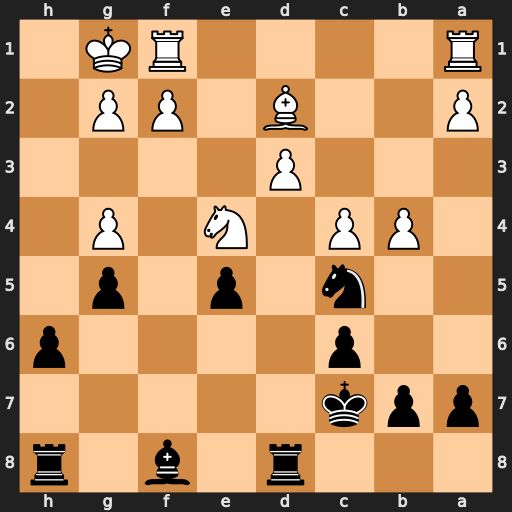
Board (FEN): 3r1b1r/ppk5/2p4p/2n1p1p1/1PP1N1P1/3P4/P2B1PP1/R4RK1
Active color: b
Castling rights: -
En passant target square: -
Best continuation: Nxe4 dxe4 Rxd2